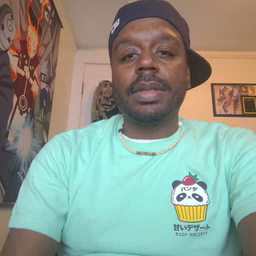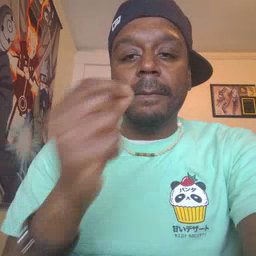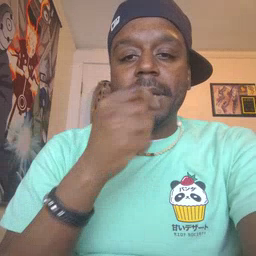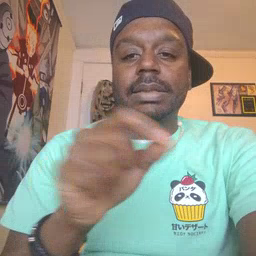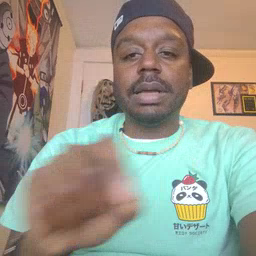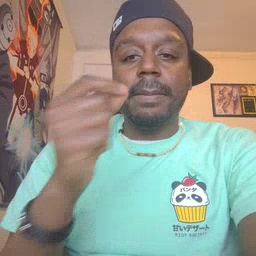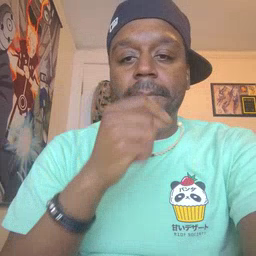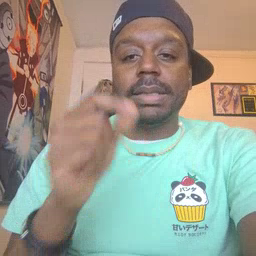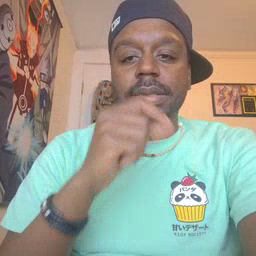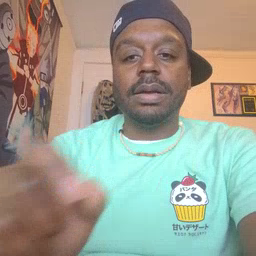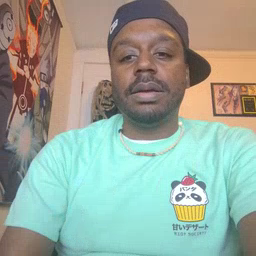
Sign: pencil